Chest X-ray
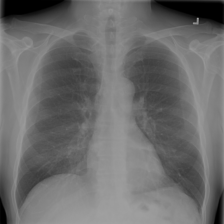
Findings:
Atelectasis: negative
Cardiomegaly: negative
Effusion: negative
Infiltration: negative
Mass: negative
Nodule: negative
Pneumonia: negative
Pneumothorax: negative
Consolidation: negative
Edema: negative
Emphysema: negative
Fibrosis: negative
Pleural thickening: negative
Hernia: negative